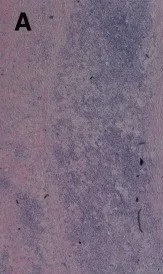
Renal pelvis with infiltrating follicular lymphoma invading into the submucosal connective tissue.
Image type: pathology (h&e)